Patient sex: M
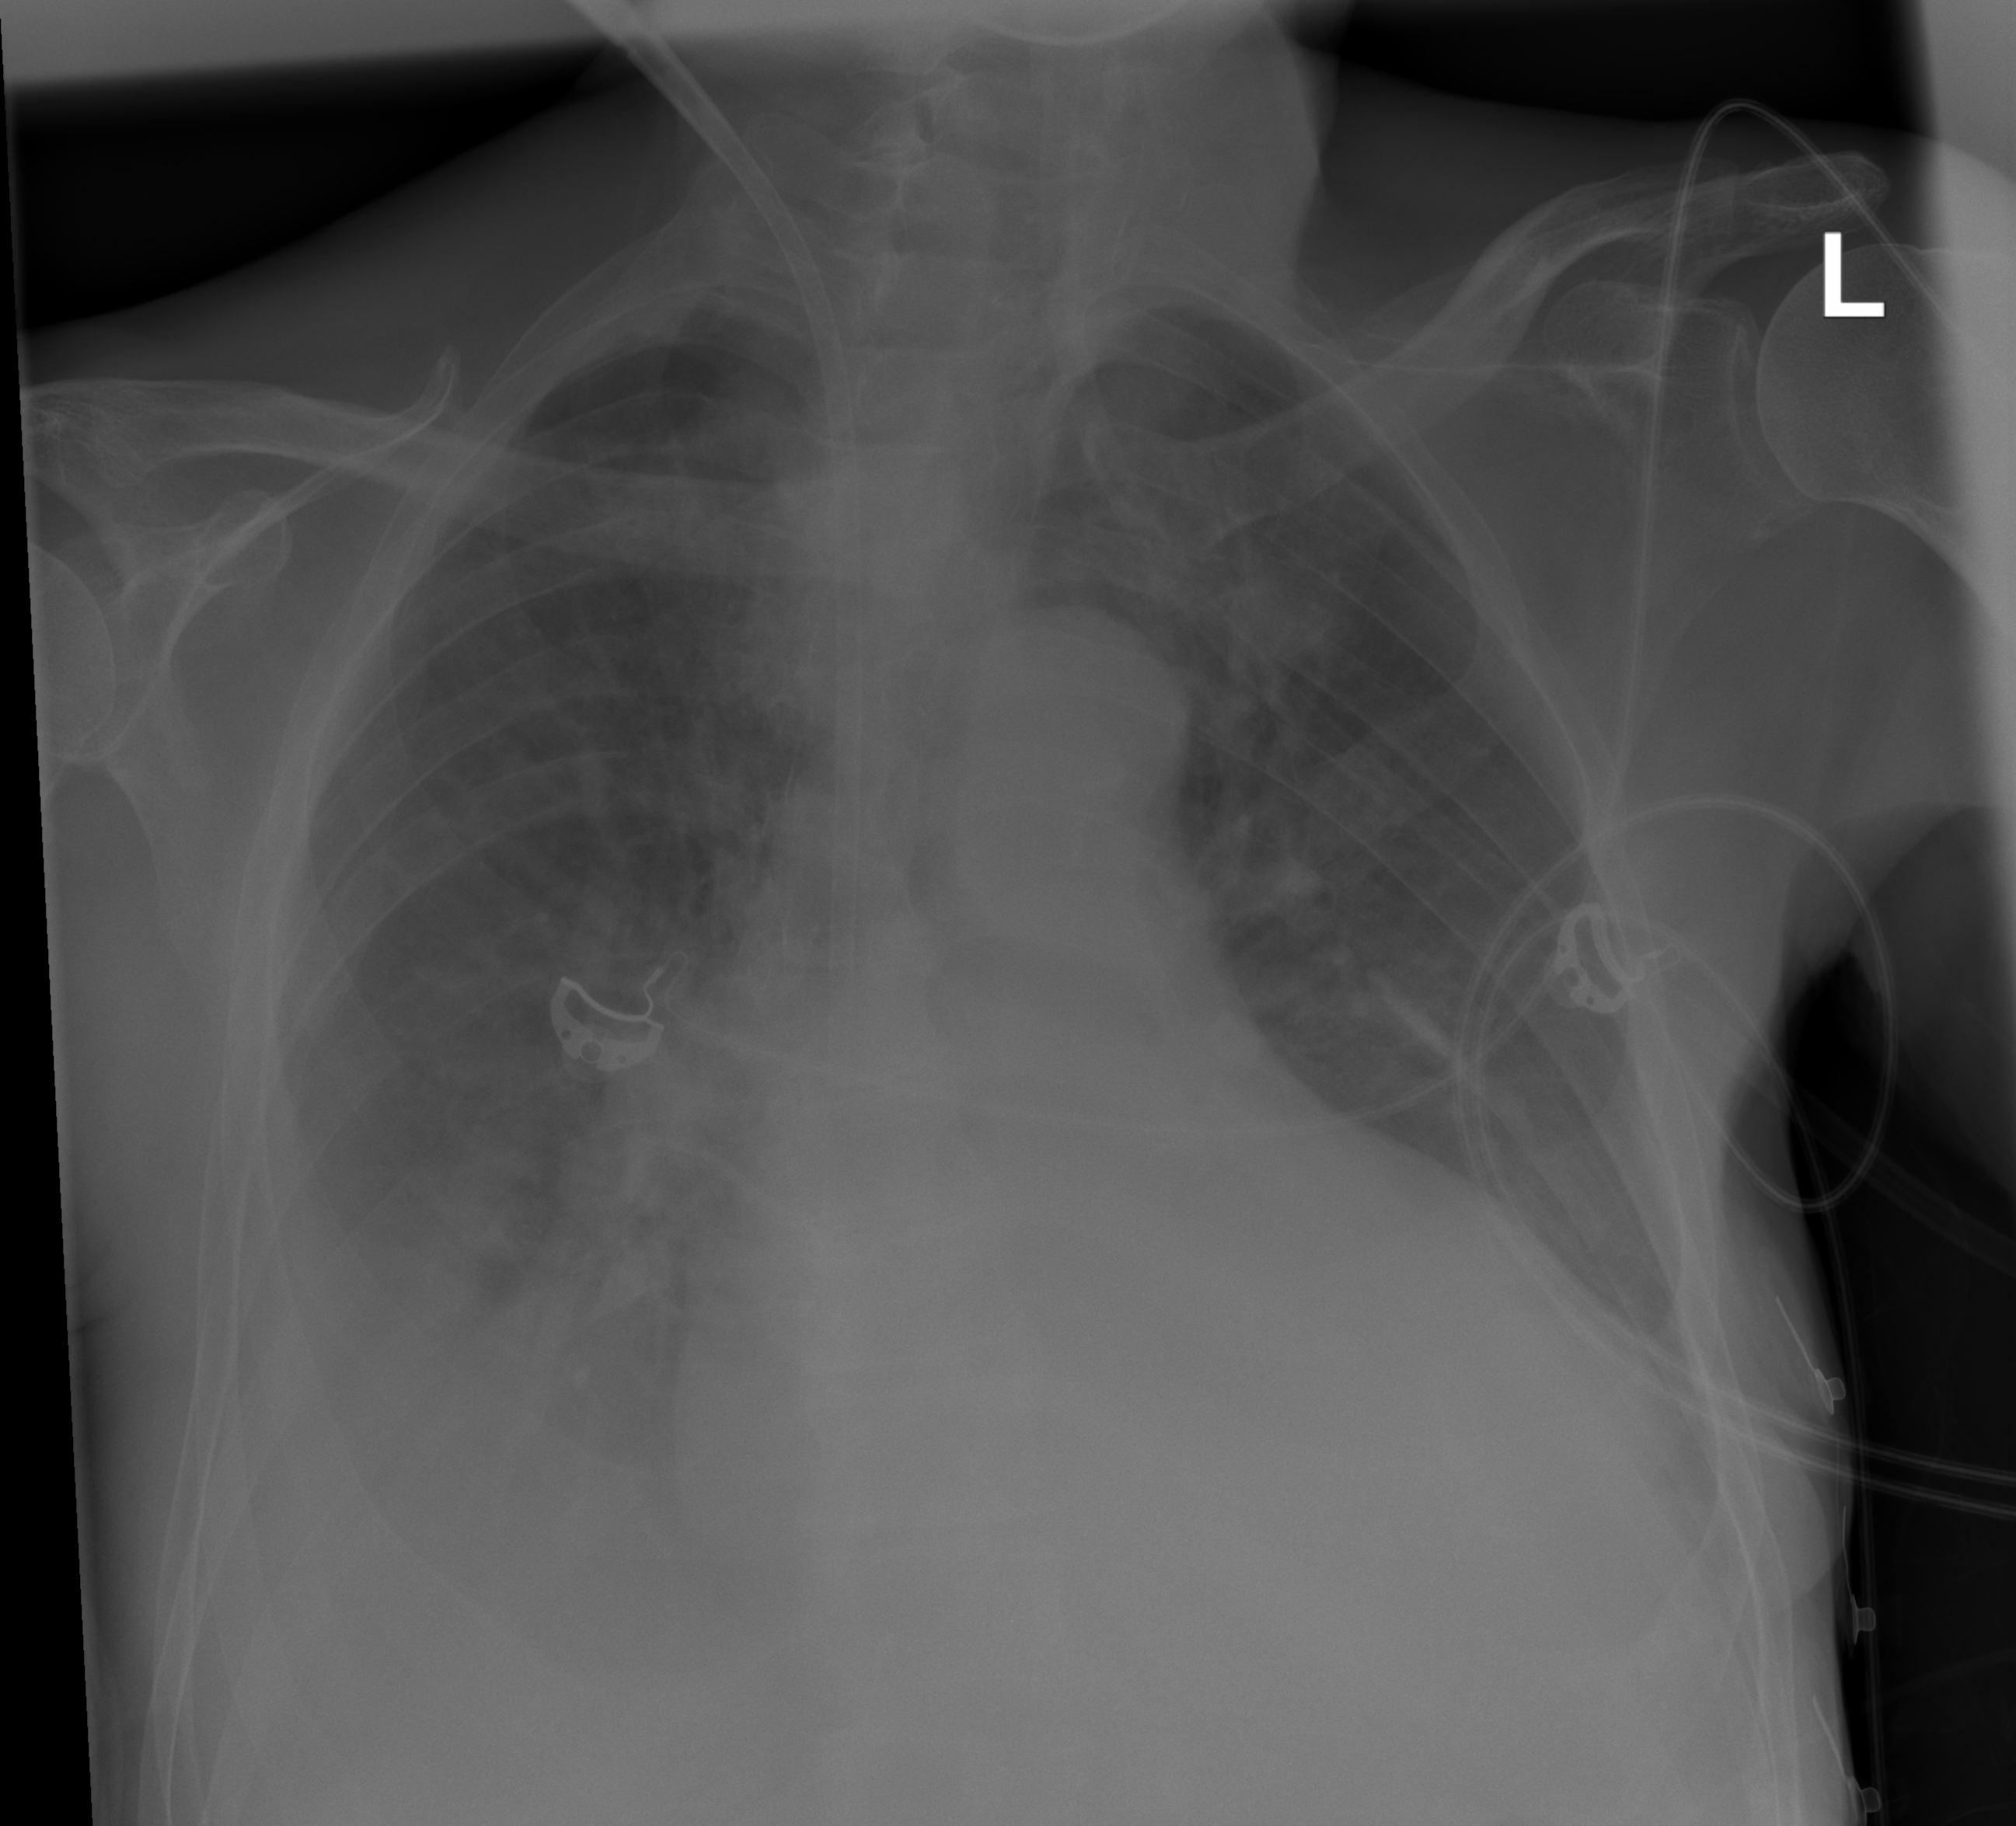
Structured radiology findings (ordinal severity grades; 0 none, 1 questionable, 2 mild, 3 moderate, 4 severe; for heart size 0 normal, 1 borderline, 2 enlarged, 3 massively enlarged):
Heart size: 2
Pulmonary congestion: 2
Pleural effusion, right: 3
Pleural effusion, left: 1
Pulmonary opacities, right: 2
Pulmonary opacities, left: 0
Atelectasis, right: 2
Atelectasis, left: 0